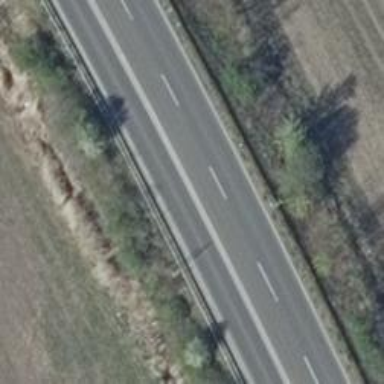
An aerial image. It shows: Primary highway that is motorroad.